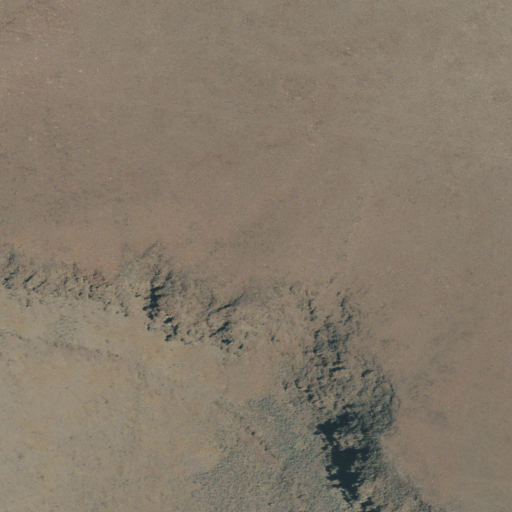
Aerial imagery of mountain in Oregon named Table Mountain containing shrub and grassland